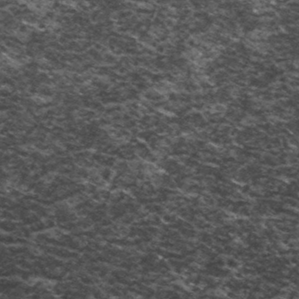
Label: frost